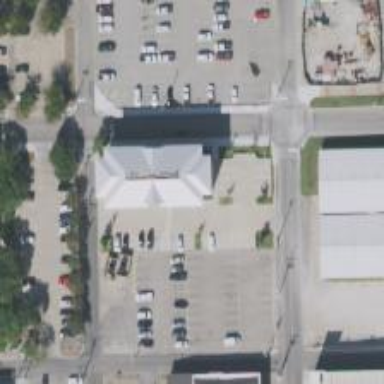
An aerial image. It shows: Parking space.